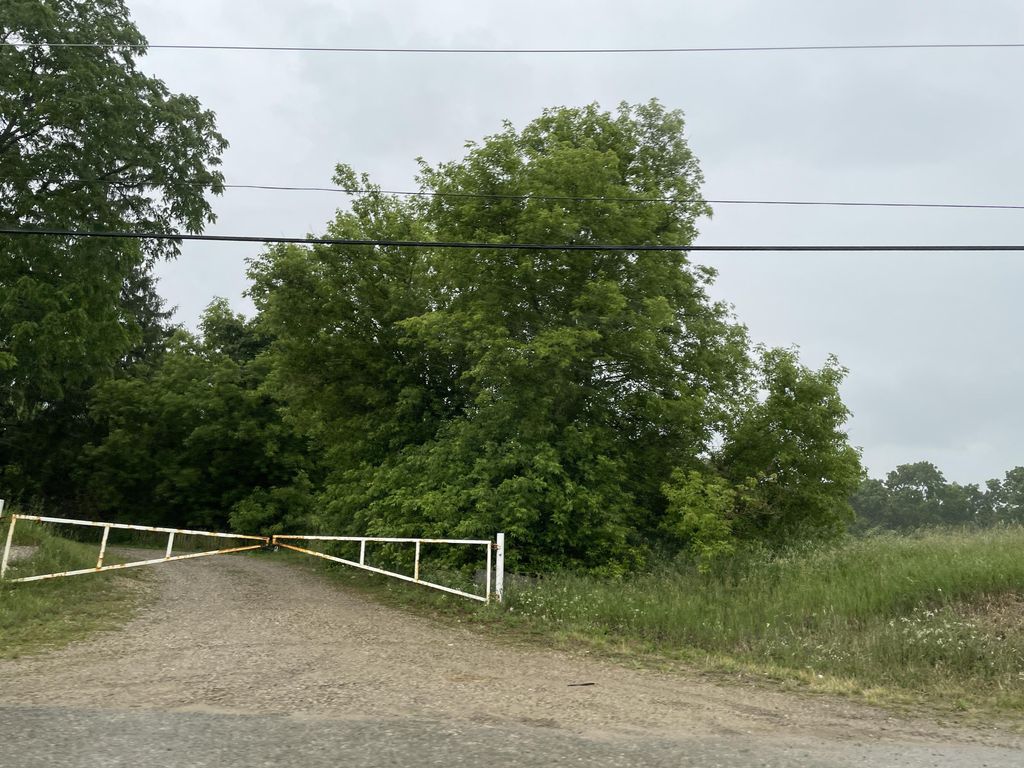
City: kitchener-waterloo